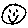
Label: smiley face